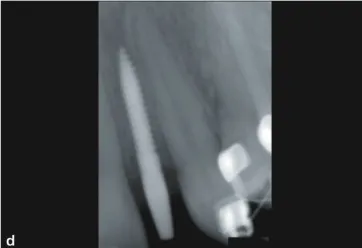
Operative photograph and radiograph.
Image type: radiology (x_ray)